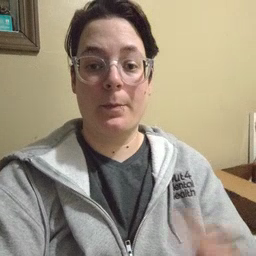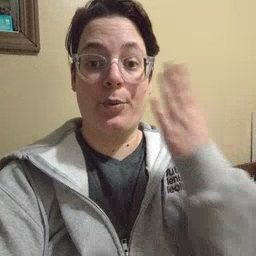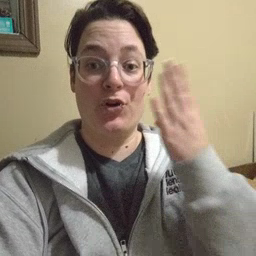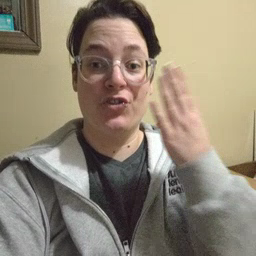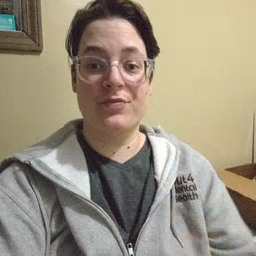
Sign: morning